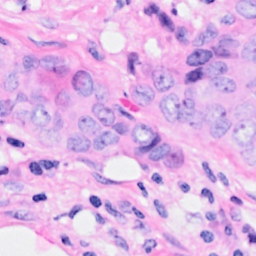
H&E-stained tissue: Breast